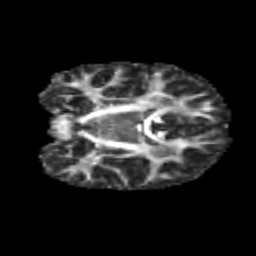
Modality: FA
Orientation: coronal
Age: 13
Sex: female
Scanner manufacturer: siemens
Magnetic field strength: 3 T
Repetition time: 3.8 s
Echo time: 0.07 s